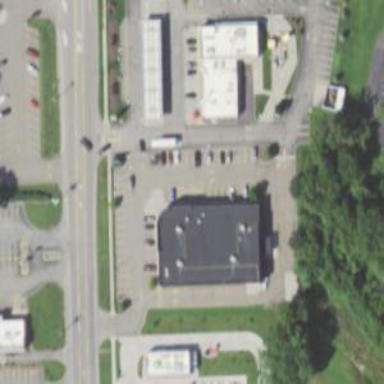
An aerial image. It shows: Pharmacy providing healthcare services.